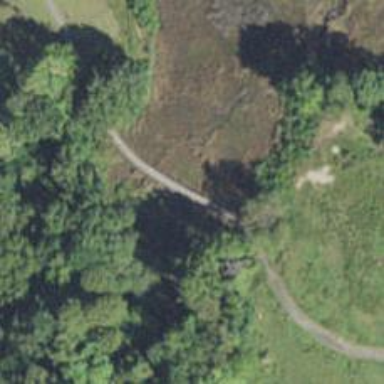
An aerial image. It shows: Footway with asphalt surface on bridge.